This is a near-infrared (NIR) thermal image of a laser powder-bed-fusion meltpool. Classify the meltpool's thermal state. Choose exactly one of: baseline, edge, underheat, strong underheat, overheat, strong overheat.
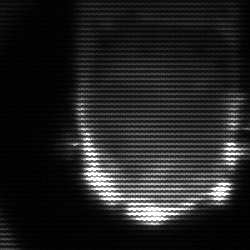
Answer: baseline